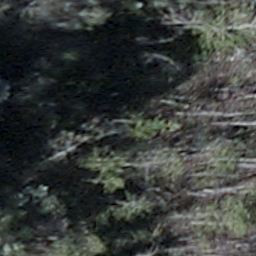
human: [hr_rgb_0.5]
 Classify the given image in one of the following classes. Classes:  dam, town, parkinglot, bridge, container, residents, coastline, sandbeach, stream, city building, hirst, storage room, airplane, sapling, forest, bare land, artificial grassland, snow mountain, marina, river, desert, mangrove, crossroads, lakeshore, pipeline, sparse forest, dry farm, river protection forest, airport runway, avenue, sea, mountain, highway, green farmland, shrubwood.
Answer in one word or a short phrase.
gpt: shrubwood